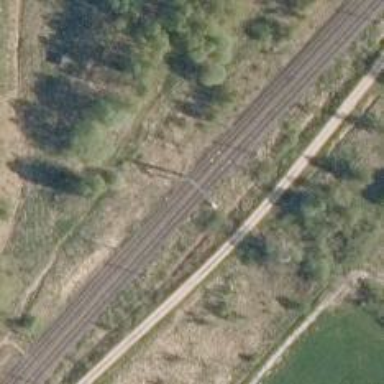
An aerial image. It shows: Continuous rail railway with electrified contact line.